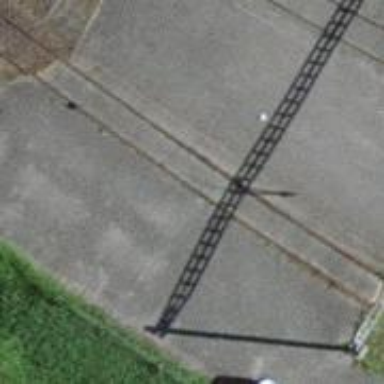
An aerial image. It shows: Single-track railway spur.